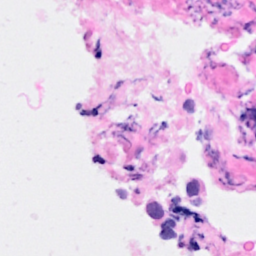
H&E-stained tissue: Breast